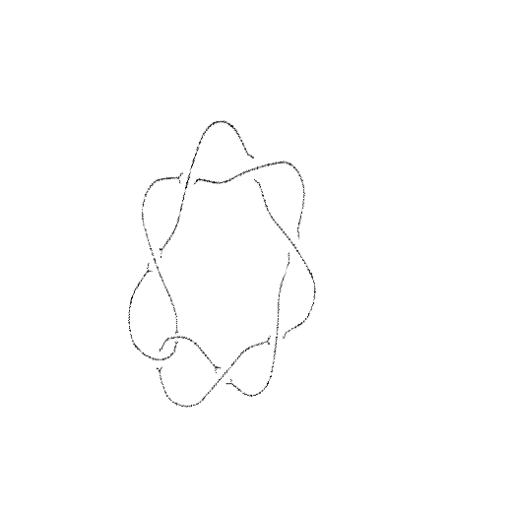
Crossing number: 8